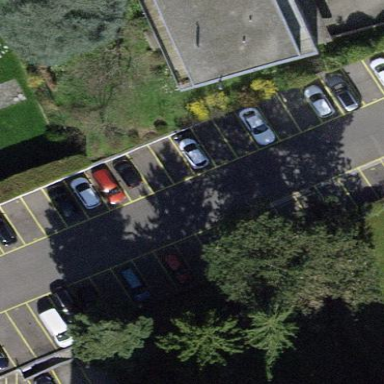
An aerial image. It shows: Parking lane.